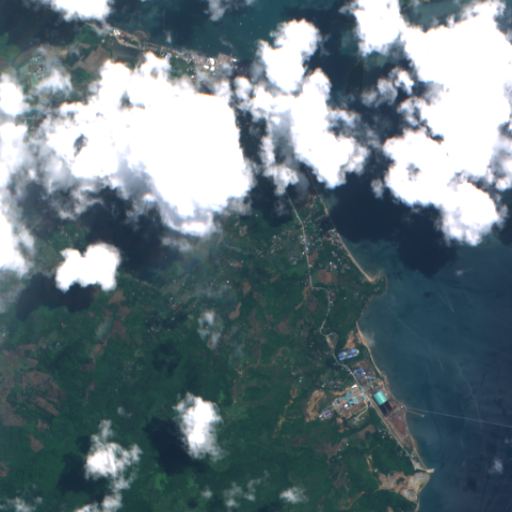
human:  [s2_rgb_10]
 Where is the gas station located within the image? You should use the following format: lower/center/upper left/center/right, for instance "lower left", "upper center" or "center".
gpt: The gas station is located in the upper center of the image.
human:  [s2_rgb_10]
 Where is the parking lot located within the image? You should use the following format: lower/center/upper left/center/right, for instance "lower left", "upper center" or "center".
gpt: The parking lot is located in the upper center of the image.
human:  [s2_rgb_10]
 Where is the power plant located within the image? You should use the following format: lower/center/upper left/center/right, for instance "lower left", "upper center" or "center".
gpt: The power plant is located in the lower right of the image.
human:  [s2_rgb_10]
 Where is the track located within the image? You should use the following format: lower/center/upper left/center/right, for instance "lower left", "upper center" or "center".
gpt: The track is located in the upper center of the image.
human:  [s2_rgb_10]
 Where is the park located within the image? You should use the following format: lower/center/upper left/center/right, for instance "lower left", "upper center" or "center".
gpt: There is no park in the image.